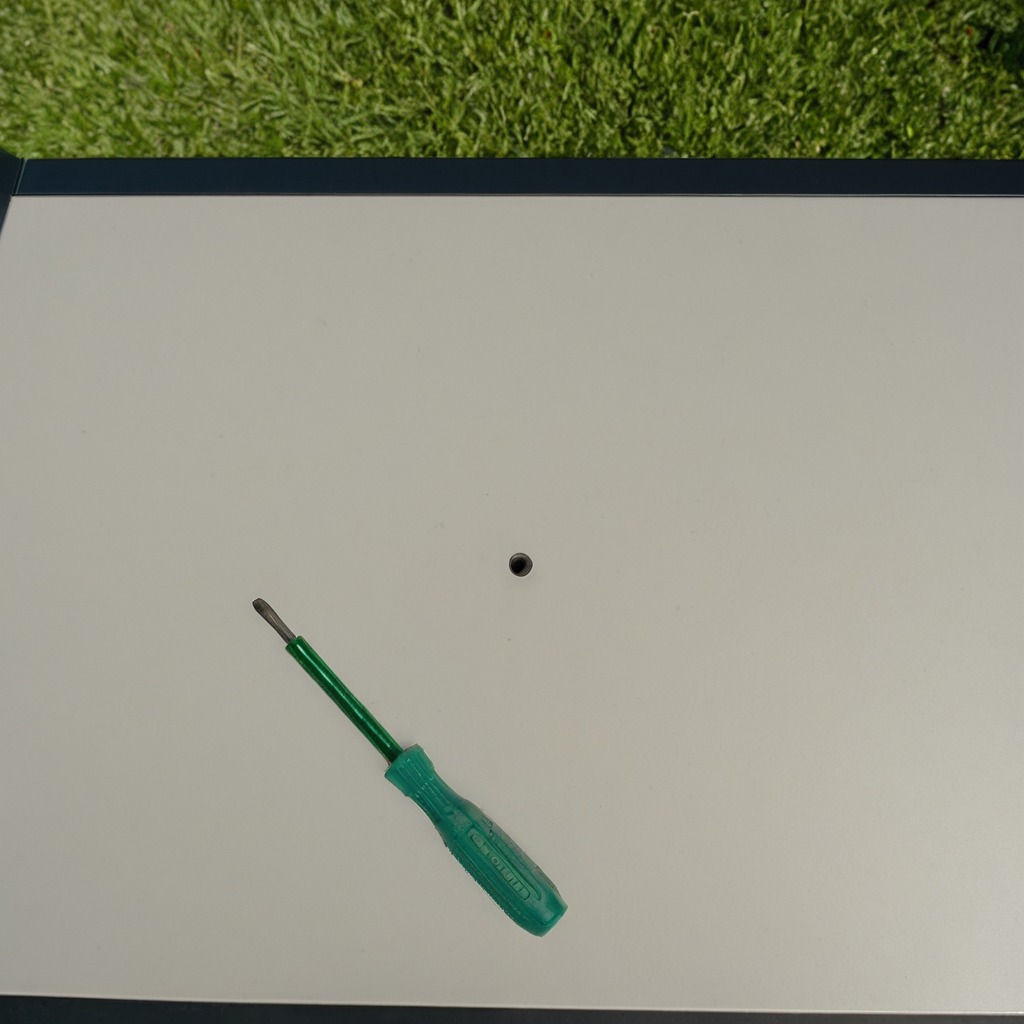
A screwdriver is lying on the table in the background.